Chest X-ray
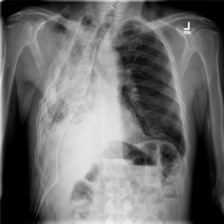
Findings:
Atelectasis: negative
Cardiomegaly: negative
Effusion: positive
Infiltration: negative
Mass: negative
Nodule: negative
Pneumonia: negative
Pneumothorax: positive
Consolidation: negative
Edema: negative
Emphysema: negative
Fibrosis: negative
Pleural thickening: negative
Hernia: negative